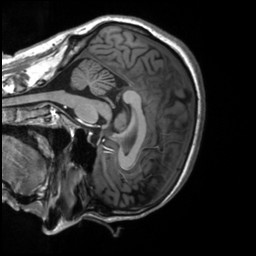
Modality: T1w
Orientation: sagittal
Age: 43
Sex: male
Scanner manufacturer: siemens
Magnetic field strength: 3 T
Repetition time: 2.53 s
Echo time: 0.00219 s